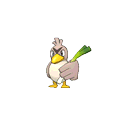
Pok\u00e9mon: farfetchd